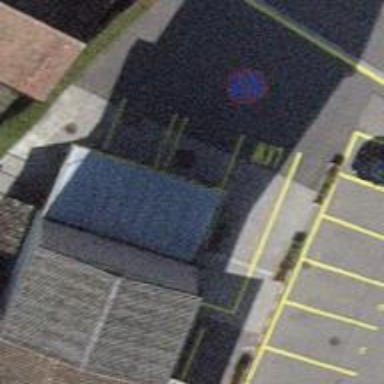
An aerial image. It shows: Fuel station.